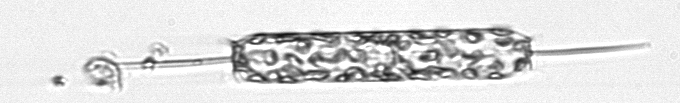
Label: Ditylum_brightwellii